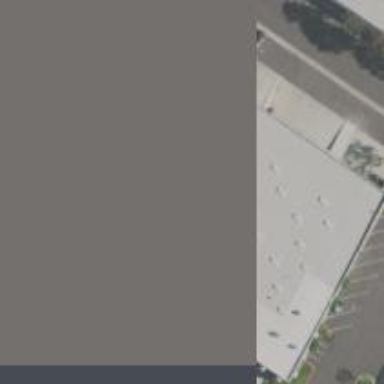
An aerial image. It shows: Industrial building.